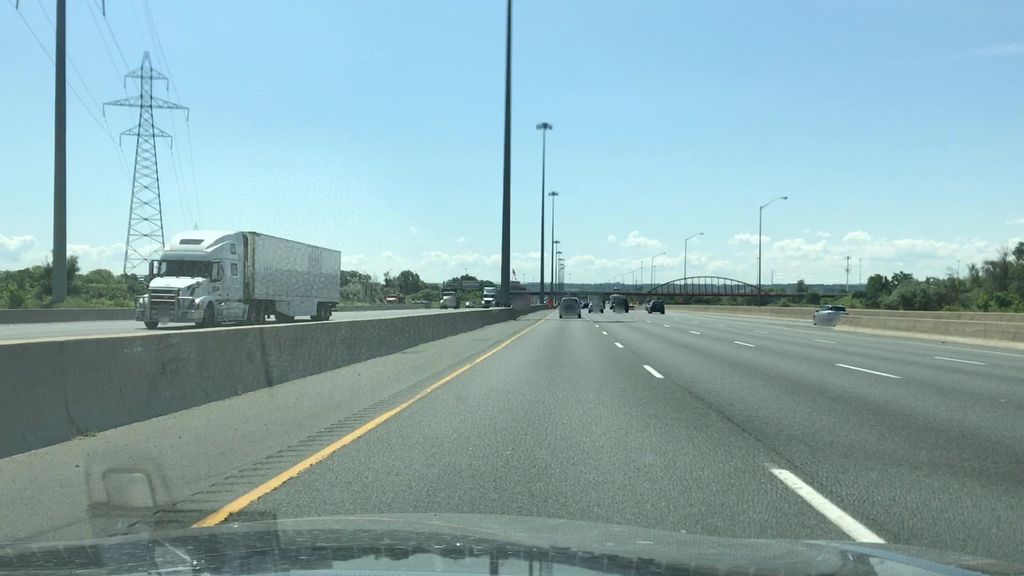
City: hamilton